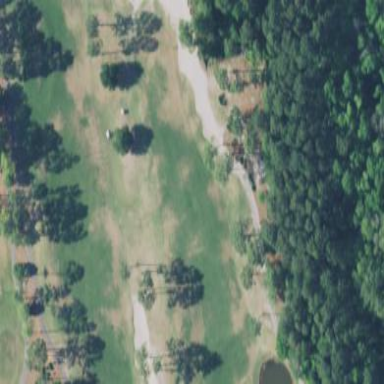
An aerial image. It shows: Grassy area designated as golf fairway.